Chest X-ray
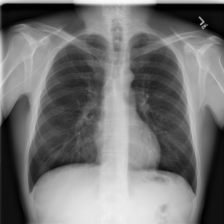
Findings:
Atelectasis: negative
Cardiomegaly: negative
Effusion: negative
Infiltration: negative
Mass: negative
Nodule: negative
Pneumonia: negative
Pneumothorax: negative
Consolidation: negative
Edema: negative
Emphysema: negative
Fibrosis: negative
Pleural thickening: negative
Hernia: negative